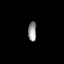
Tissue: prostate
Cell type: T cells
Senescence score: 0.7107
Nuclear area (px): 156
Mean DAPI intensity: 151.462